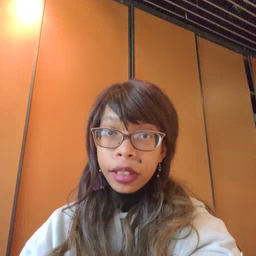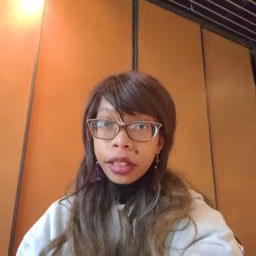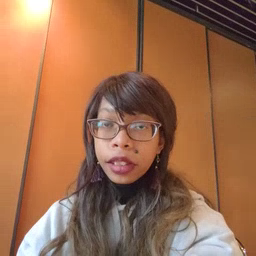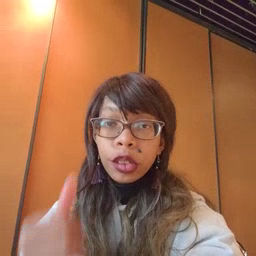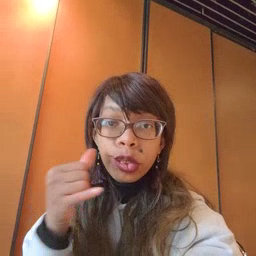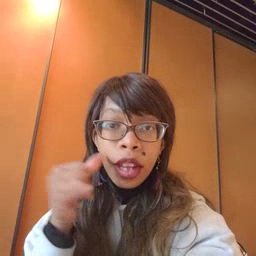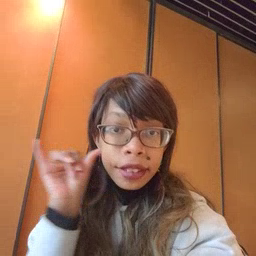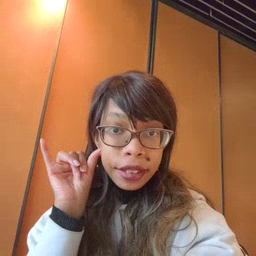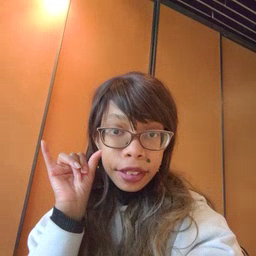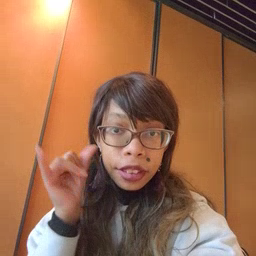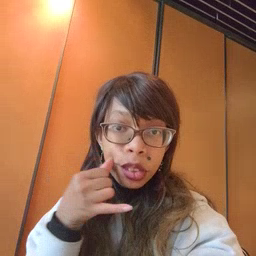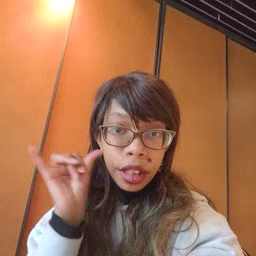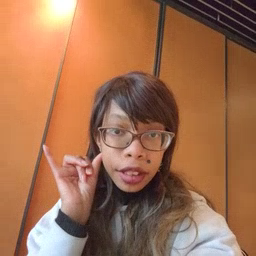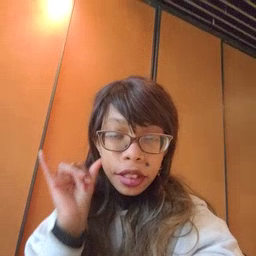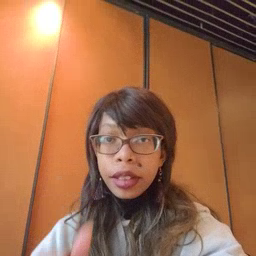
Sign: yesterday